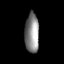
Tissue: lung
Cell type: Endothelial cells
Senescence score: 0.5489
Nuclear area (px): 546
Mean DAPI intensity: 135.815